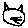
Label: cat